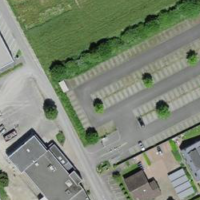
EUNIS habitat code: 57
Species observed at this site:
Prunus padus
Rumex acetosa